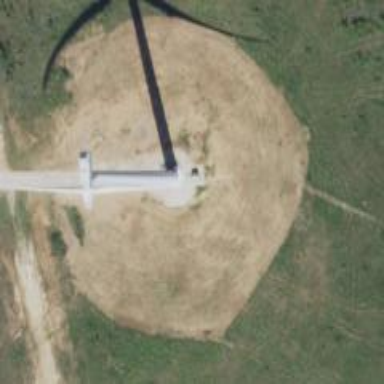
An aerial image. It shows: Wind power generator with horizontal axis wind turbine manufactured by Vestas.